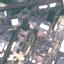
Land use / land cover class: Industrial